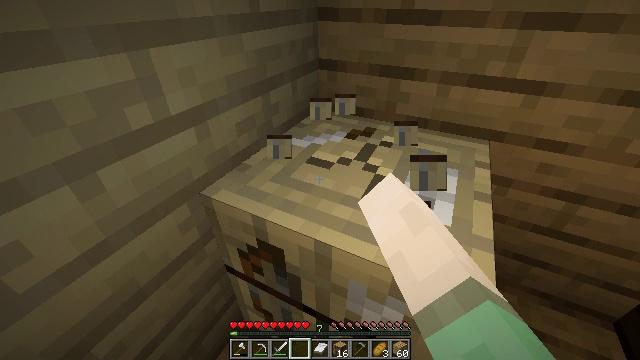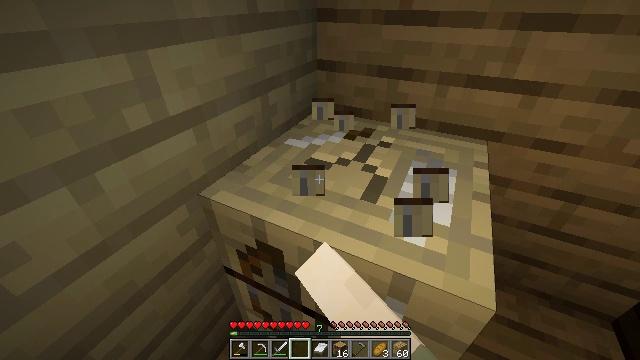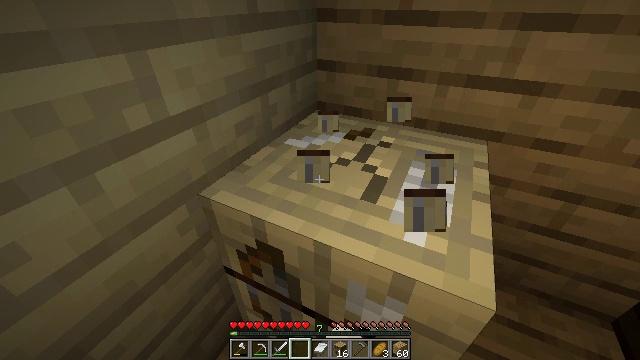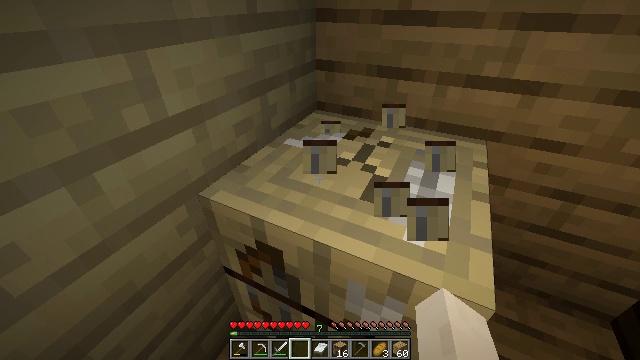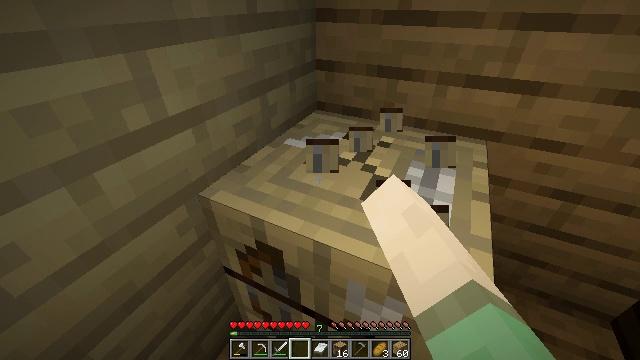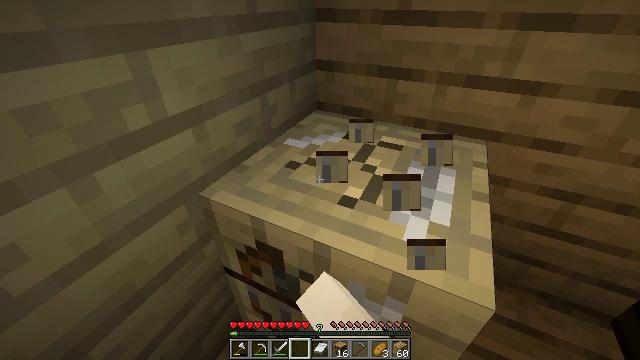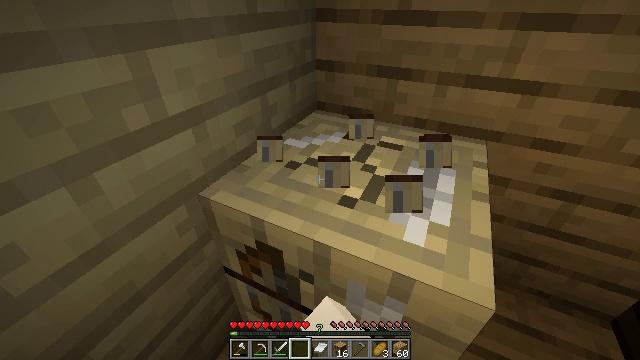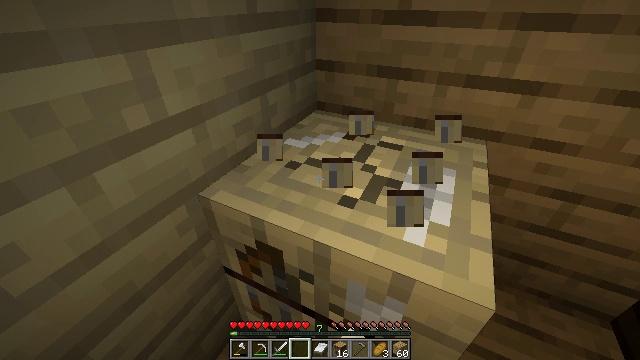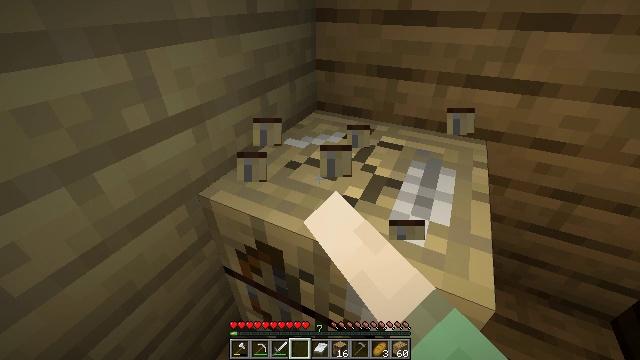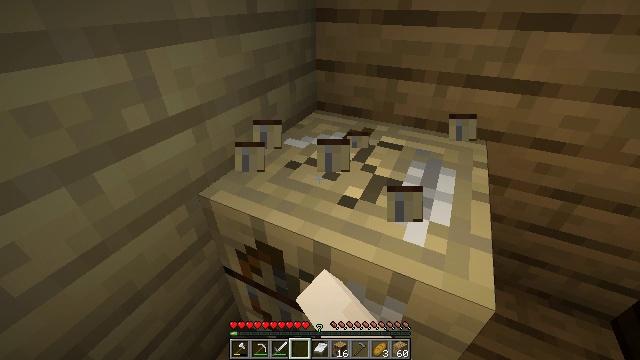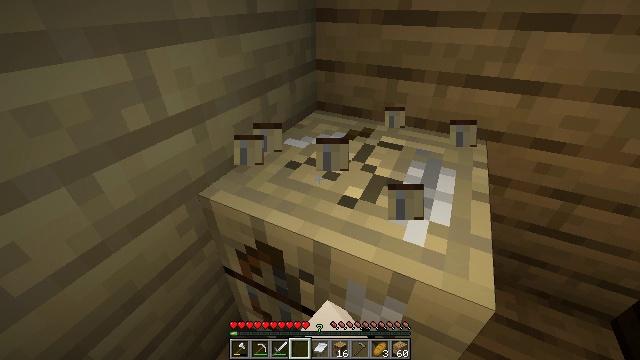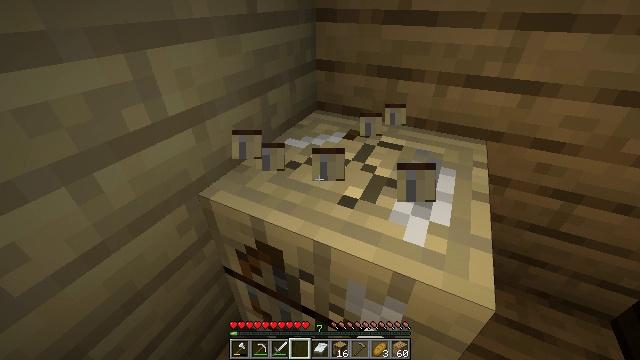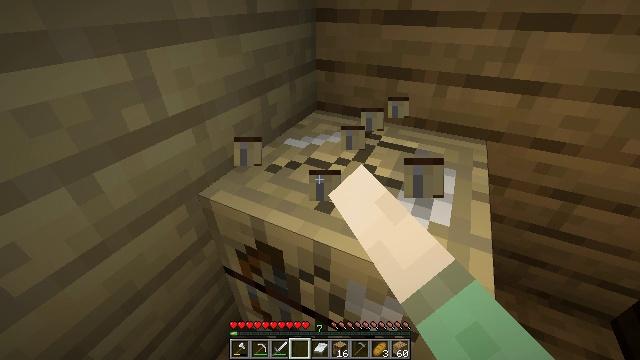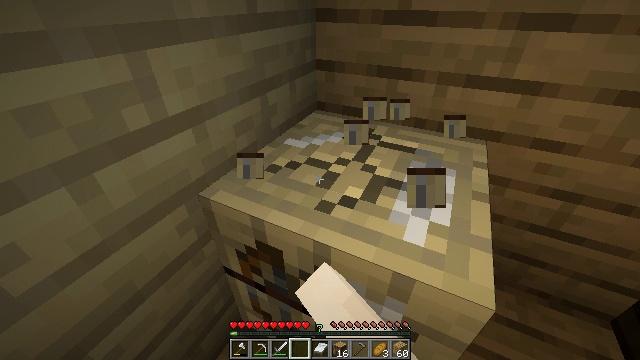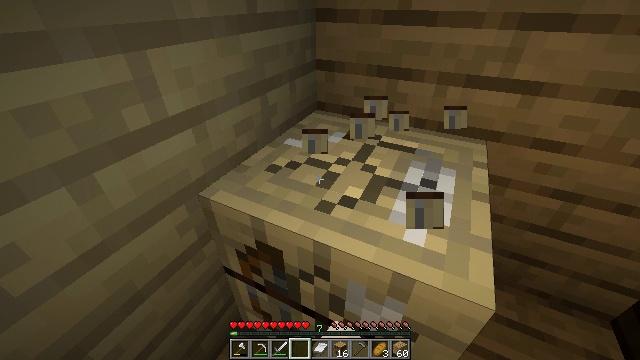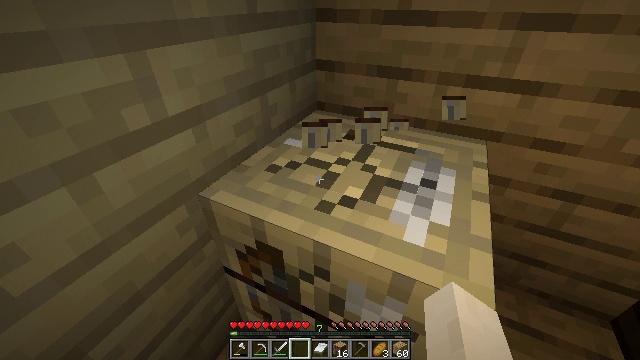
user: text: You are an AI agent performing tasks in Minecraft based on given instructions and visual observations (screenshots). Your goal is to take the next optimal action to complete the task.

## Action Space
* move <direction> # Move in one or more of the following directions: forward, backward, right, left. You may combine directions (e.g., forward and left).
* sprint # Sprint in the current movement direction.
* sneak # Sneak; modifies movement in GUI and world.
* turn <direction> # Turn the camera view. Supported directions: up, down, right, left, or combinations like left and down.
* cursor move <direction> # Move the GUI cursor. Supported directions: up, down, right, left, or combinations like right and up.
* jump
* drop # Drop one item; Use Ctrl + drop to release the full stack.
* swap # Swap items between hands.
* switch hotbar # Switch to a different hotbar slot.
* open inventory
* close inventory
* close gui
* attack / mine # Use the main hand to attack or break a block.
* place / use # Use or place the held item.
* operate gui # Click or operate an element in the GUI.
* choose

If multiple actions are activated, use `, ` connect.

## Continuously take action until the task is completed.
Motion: motion action
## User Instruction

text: Mine block fletching table.
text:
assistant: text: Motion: attack / mine
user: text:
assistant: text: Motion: attack / mine
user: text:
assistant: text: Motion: attack / mine
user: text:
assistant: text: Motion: attack / mine
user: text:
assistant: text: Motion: attack / mine
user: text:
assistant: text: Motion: attack / mine
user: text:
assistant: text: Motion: attack / mine
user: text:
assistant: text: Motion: attack / mine
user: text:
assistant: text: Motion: attack / mine
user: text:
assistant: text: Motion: attack / mine
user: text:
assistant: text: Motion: attack / mine
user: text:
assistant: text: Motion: attack / mine
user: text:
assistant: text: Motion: attack / mine
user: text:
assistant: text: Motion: attack / mine
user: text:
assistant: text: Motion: attack / mine
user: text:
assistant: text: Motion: attack / mine
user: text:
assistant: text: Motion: attack / mine
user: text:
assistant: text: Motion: attack / mine
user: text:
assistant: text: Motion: attack / mine
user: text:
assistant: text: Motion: attack / mine
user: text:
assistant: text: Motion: attack / mine
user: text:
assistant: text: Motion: attack / mine
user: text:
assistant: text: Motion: attack / mine
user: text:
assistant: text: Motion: attack / mine
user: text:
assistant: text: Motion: attack / mine
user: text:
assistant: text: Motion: attack / mine
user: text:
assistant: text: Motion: attack / mine
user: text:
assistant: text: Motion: attack / mine
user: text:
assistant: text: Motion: attack / mine
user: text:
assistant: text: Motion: attack / mine